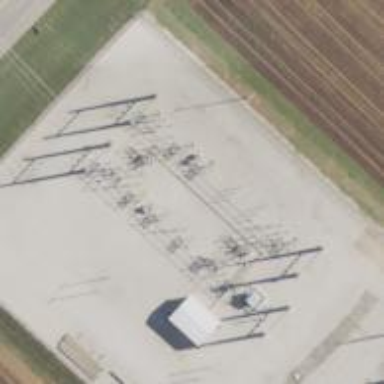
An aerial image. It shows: Switch for power supply.